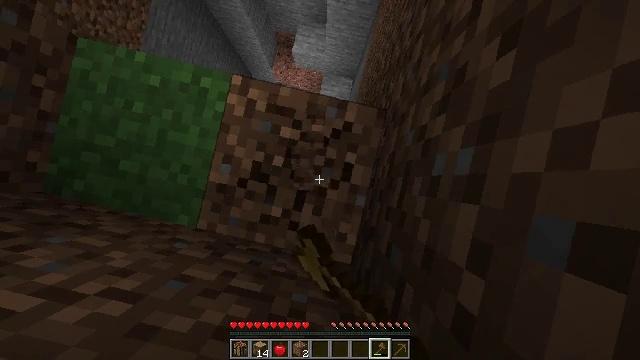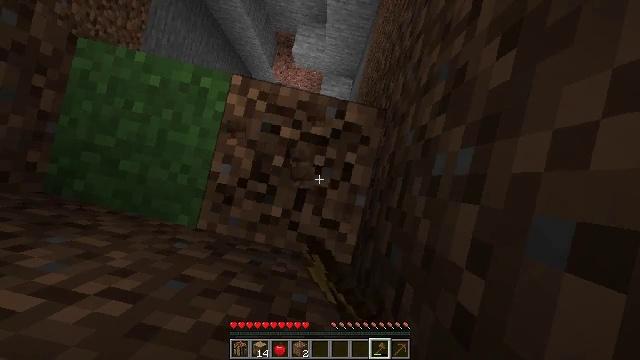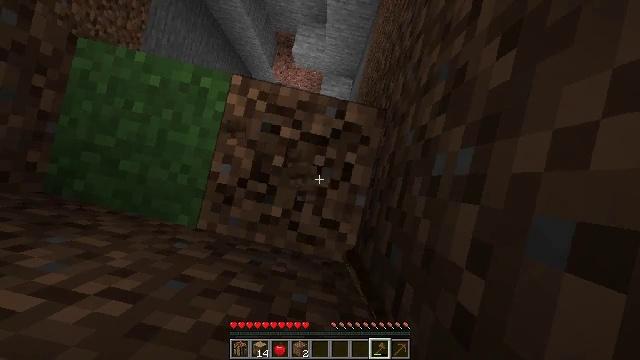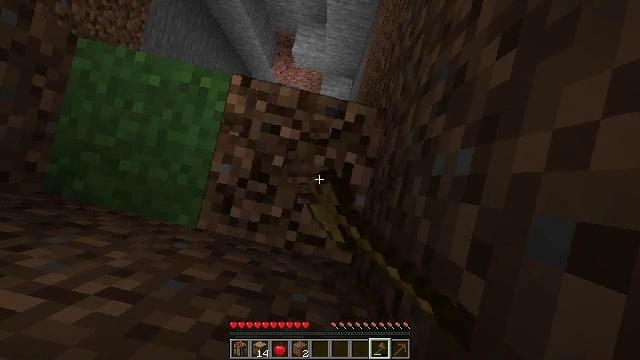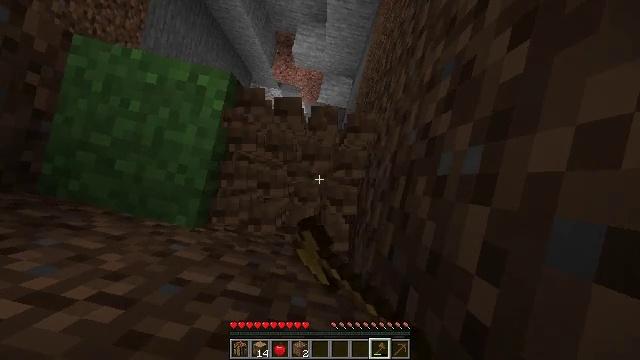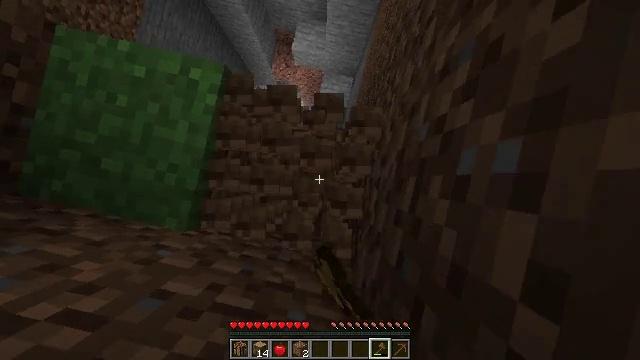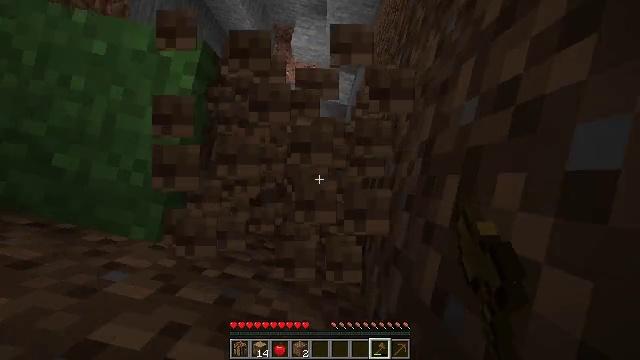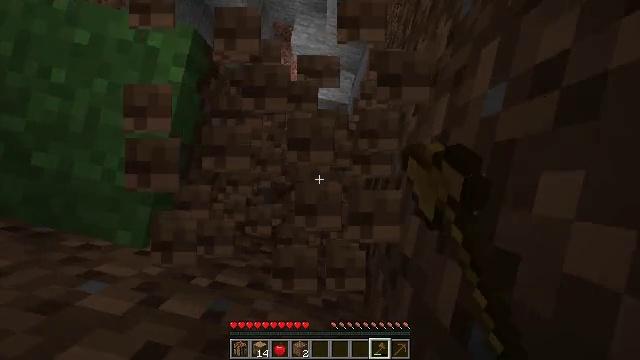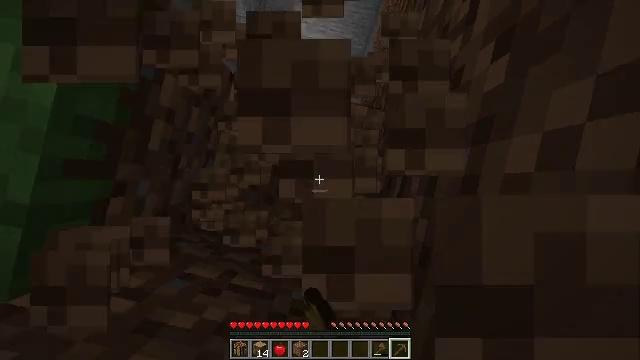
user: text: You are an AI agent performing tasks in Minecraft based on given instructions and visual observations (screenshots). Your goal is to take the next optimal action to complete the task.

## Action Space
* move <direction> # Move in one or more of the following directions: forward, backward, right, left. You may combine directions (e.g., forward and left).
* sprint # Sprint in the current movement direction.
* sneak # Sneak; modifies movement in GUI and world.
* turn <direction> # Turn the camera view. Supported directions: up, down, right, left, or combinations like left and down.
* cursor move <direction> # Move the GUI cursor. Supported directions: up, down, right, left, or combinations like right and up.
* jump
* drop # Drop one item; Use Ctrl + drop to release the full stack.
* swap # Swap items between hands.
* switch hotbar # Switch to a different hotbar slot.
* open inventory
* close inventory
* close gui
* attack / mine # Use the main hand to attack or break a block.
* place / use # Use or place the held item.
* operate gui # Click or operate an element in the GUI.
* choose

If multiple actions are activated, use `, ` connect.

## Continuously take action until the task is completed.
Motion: motion action
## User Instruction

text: Mine dirt from the ground.
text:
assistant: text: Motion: attack / mine
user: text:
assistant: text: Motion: attack / mine
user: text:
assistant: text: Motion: attack / mine
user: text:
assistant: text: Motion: attack / mine
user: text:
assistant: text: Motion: attack / mine
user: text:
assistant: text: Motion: attack / mine
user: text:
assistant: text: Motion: attack / mine
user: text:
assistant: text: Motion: attack / mine, switch to hotbar 9
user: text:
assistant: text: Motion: attack / mine, switch to hotbar 9